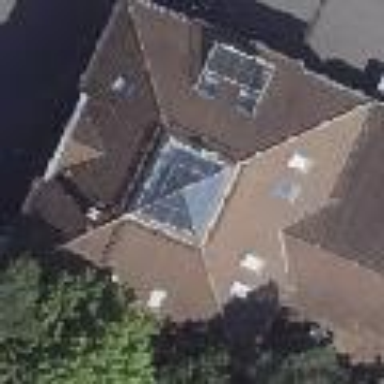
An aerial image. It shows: Building with pyramidal roof. The roof shape is pyramidal.